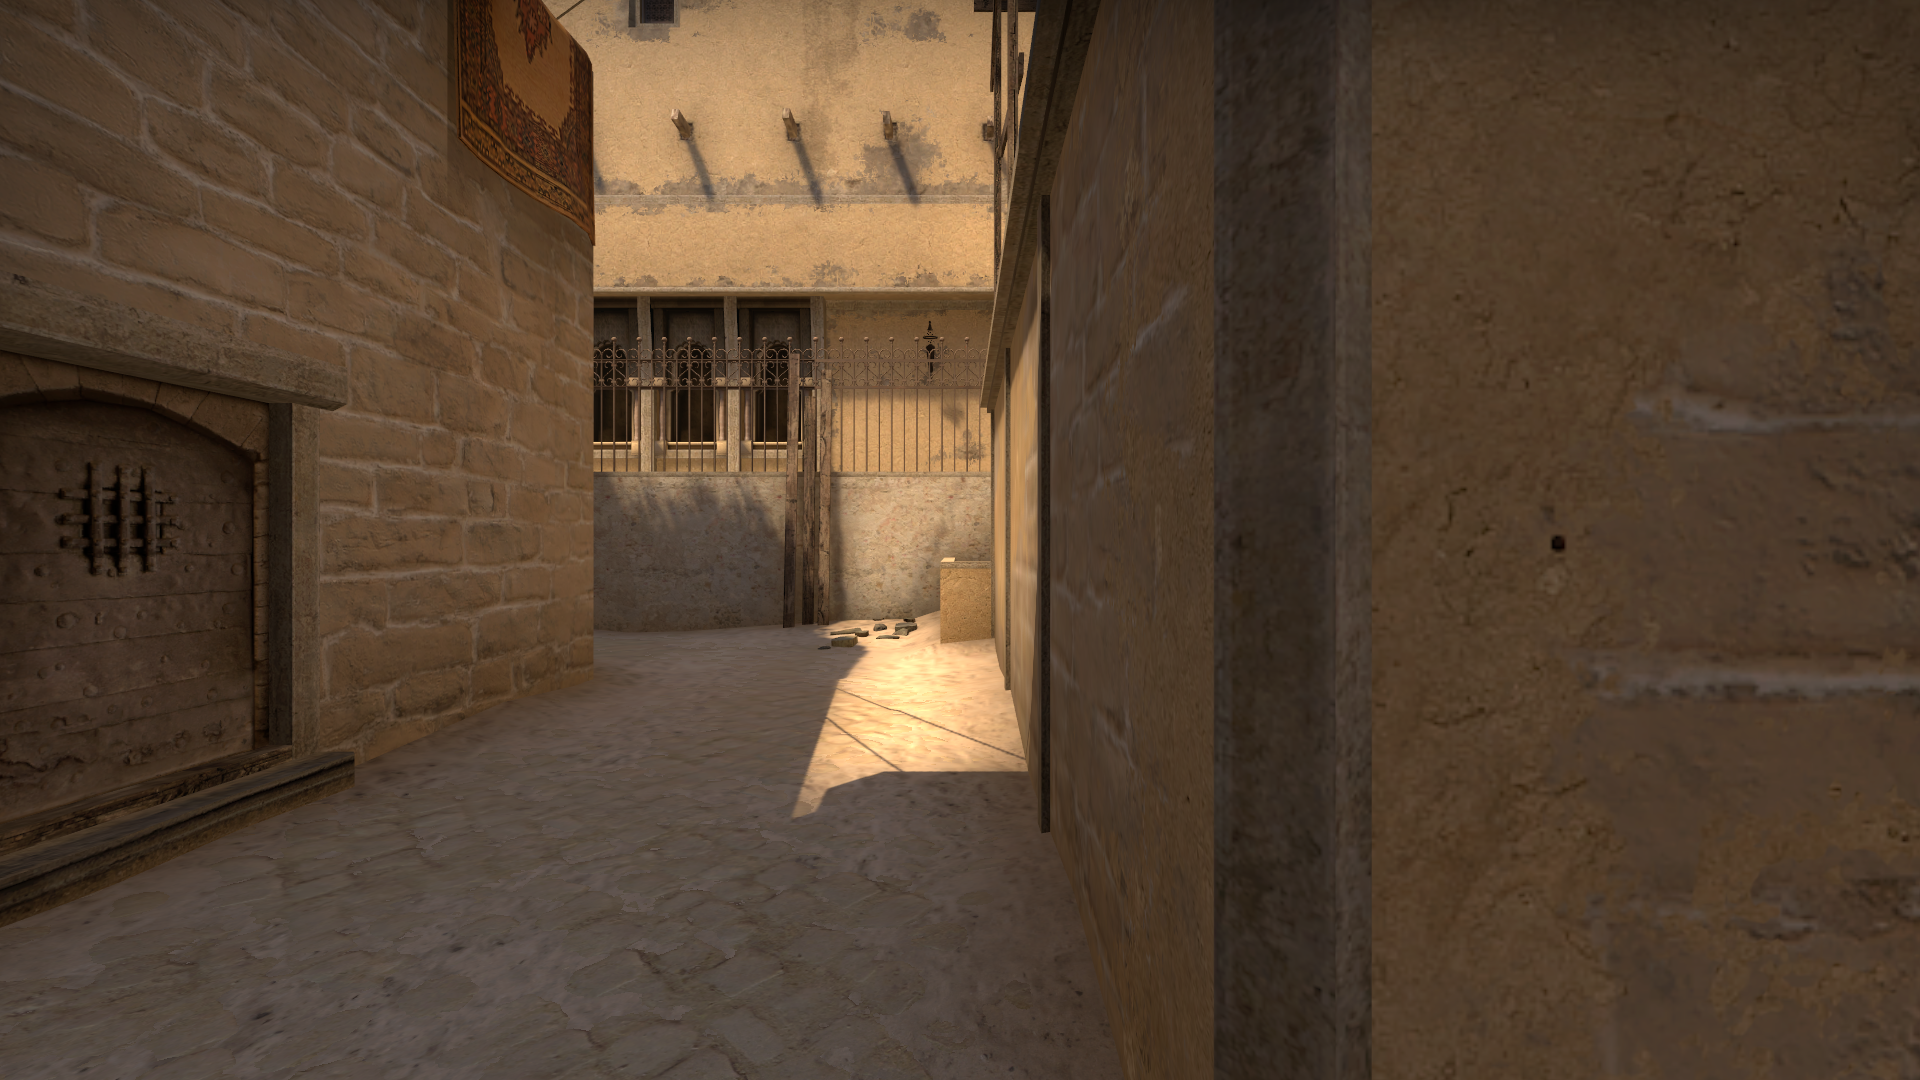
Map: de_mirage